Question: I have a 'JScrollPanel', I add a 'JPanel' containing an image to the 'JScrollPanel' and it works, but if the image within the 'JPanel' is larger that the 'JScrollPanel' either in width, height, or both the panel is then resized to about 20x20. Why is it doing that? I am using the 'GridBagLayout' on the viewport of the 'JScrollPanel'. What I am expecting is that if the 'JPanel' is larger than the 'JScrollPanel' it will add scroll bars, but that isn't what is happening. Any suggestions?
'''
private void jMenuItem1ActionPerformed(java.awt.event.ActionEvent evt) {
WebFileChooser wfc = null;
if(wfc == null){
wfc = new WebFileChooser(this, "Open an Image");
wfc.setSelectionMode(SelectionMode.SINGLE_SELECTION);
wfc.setAvailableFilter(GlobalConstants.IMAGES_AND_FOLDERS_FILTER);
wfc.setChooseFilter(GlobalConstants.IMAGES_FILTER);
wfc.setCurrentDirectory("/Users/Ryan/Desktop");
}
wfc.setVisible(true);
if(wfc.getResult() == StyleConstants.OK_OPTION){
String file = wfc.getSelectedFile().getPath();
try{
imagePane.remove(canvas);
}catch(Exception e){
}
canvas = new Canvas();
canvas.setVisible(true);
canvas.setImage(file);
//imagePane.getViewport().setLayout(new GridBagLayout());
canvas.setSizeFromLoaded();
imagePane.getViewport().add(canvas);
imagePane.repaint();
imagePane.revalidate();
}
}
'''
Here is the Canvas Class:
'''
/*
* To change this template, choose Tools | Templates
* and open the template in the editor.
*/
package pocketshop;
import java.awt.Color;
import java.awt.Container;
import java.awt.Dimension;
import java.awt.Graphics;
import java.awt.image.BufferedImage;
import java.awt.image.ColorModel;
import java.awt.image.WritableRaster;
import java.io.File;
import java.io.IOException;
import javax.imageio.ImageIO;
import pocketshop.util.ImageSync;
/**
*
* @author Ryan
*/
public class Canvas extends CanvasShadow{
public static BufferedImage image = null, preview = null;
public static int width, height;
public void setImage(String filename){
try{
Canvas.image = ImageIO.read(new File(filename));
Canvas.width = image.getWidth();
Canvas.height = image.getHeight();
ImageSync.originalPixels = new int[width * height];
ImageSync.previewPixels = new int[width * height];
Canvas.image.getRGB(0, 0, width, height, ImageSync.originalPixels, 0, width);
}catch(IOException e){
}
}
public static void setImage(BufferedImage image){
Canvas.image = image;
Canvas.width = image.getWidth();
Canvas.height = image.getHeight();
ImageSync.originalPixels = new int[width * height];
ImageSync.previewPixels = new int[width * height];
Canvas.image.getRGB(0, 0, width, height, ImageSync.originalPixels, 0, width);
}
public static void setPreview(BufferedImage img, Container parent){
preview = img;
parent.repaint();
}
public static BufferedImage deepCopy(){
ColorModel cm = Canvas.image.getColorModel();
boolean isAlphaPremultiplied = cm.isAlphaPremultiplied();
WritableRaster raster = Canvas.image.copyData(null);
return new BufferedImage(cm, raster, isAlphaPremultiplied, null);
}
public void setSizeFromLoaded(){
try{
this.setPreferredSize(new Dimension(Canvas.width + 10, Canvas.height + 10));
this.setSize(Canvas.width + 10, Canvas.height + 10);
}catch(Exception e){
e.getMessage();
}
}
@Override
public void paintComponent(Graphics g){
super.paintComponent(g);
if(Canvas.preview != null){
g.drawImage(Canvas.preview, 5, 5, width, height, Color.black, null);
}else{
g.drawImage(Canvas.image, 5, 5, width, height, Color.black, null);
}
}
}
'''
And here is the CanvasShadow Class:
'''
/*
* To change this template, choose Tools | Templates
* and open the template in the editor.
*/
package pocketshop;
import java.awt.Color;
import org.jdesktop.swingx.JXPanel;
import org.jdesktop.swingx.border.DropShadowBorder;
public class CanvasShadow extends JXPanel{
public CanvasShadow(){
DropShadowBorder shadow = new DropShadowBorder();
shadow.setShadowColor(Color.BLACK);
shadow.setShowLeftShadow(true);
shadow.setShowRightShadow(true);
shadow.setShowBottomShadow(true);
shadow.setShowTopShadow(true);
this.setBorder(shadow);
float[] hsb = new float[3];
Color.RGBtoHSB(255, 255, 255, hsb);
this.setBackground(Color.getHSBColor(hsb[0], hsb[1], hsb[2]));
}
}
'''

Here is the actual image: <URL>
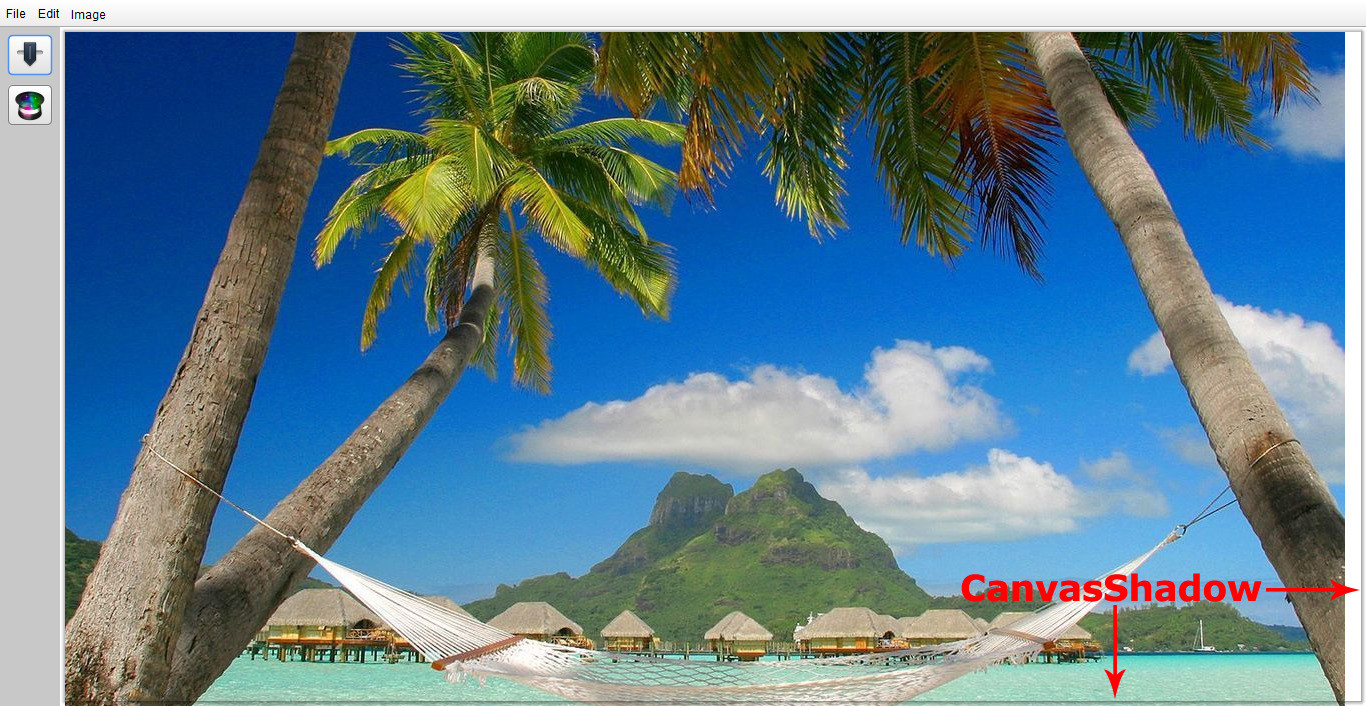
Answer: I already told you get rid of that GridBagLayout. Setting the layout on the JScrollPane will resize the panel so it's never bigger than the container. You're panel has to lay itself out so that it's the size of the the image in order for the JScrollPane to see it's too big to display. It's only then does JScrollPane add the scrollbars. So if your image is 2000x2000 then your panel needs to set it's preferred size to 2000x2000 and act like it can be that big. The JScrollPane will do all of the heavy lifting to crop and make sure the panel only renders the portion visible based on the scroll bars. If your panel is always the same size as the viewport of the JScrollPane then the scroll pane thinks it fits and there is no need for scroll bars.
: Quick google search revealed the answer: <URL>